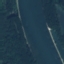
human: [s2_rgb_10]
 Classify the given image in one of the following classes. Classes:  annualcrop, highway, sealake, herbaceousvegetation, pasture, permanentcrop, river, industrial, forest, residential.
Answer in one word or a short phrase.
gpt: River